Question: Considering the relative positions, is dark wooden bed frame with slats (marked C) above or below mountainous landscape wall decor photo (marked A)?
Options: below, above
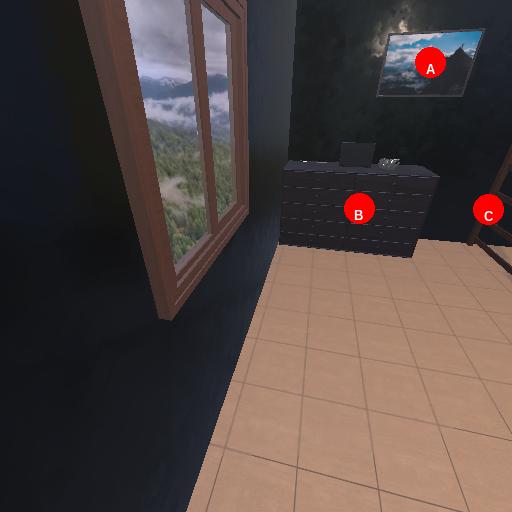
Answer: below